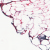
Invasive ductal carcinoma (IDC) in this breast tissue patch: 0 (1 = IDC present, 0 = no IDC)